Question: In openerp v7 I'm trying to add a field to the stock partial picking view wizard, in the list of products. This wizard gets shown when you receive a stock move.
However, my function isn't even getting called, even though the field's string shows up. The logging statement never shows up in the server log. Is this a bug?
'''
class stock_partial_picking_line(osv.TransientModel):
_inherit = "stock.partial.picking.line"
def _product_description(self, cr, user, ids, name, arg, context=None):
_logger.info("inside _product_description")
res = {}
for line in self.browse(cr, user, ids, context=context):
res[line.id] = line.product_id.x_short_description
return res
_columns = {
'product_description': fields.function(_product_description, string='Description', type='char', method=True),
}
'''

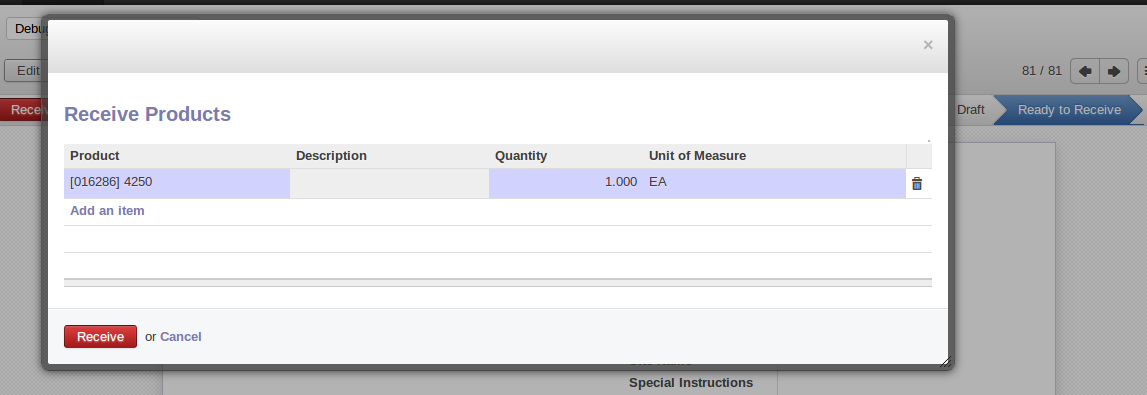
Answer: So I never figured out why the function wasn't getting called, but I was able to get it working.
It looks like the data is actually passed to the wizard in _partial_move_for, which is inside of stock_partial_picking.py. By overriding it, I was able to normal fields inside of the wizard.
'''
def _partial_move_for(self, cr, uid, move):
partial_move = {
'product_id' : move.product_id.id,
# Add product description
'product_description' : move.name,
'quantity' : move.product_qty if move.state in ('assigned','draft','confirmed') else 0,
'product_uom' : move.product_uom.id,
'prodlot_id' : move.prodlot_id.id,
'move_id' : move.id,
'location_id' : move.location_id.id,
'location_dest_id' : move.location_dest_id.id,
}
return partial_move
# Add the product description to the wizard.
# The values get filled in from stock_partial_picking._partial_move_for
class stock_partial_picking_line(osv.TransientModel):
_inherit = "stock.partial.picking.line"
_columns = {
'product_description': fields.char('Description'),
}
'''